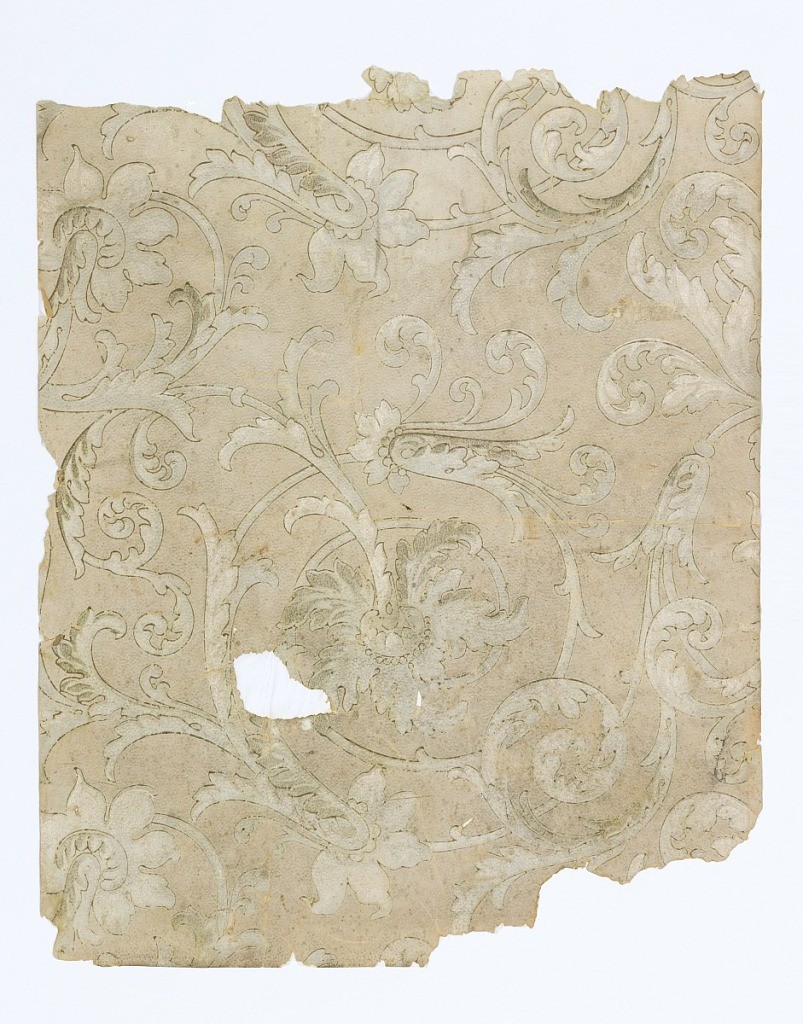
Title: Sidewall
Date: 1850
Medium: Paper
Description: Stylized leaf and flower on shades of beige and gray, probably originally metallic.